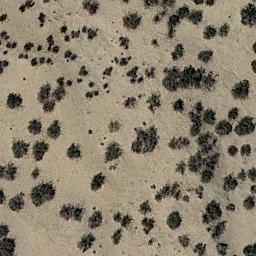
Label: chaparral